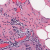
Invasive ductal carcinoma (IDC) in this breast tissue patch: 1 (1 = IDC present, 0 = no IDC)